Question: I accidentally pushed a couple folders to bitbucket that had .git folders in them because I cloned them using git clone.

I can't click these folders or go into them in bitbucket
what do I do to get rid of those I already used:
'''
rm -rf .git
'''
for those two .git folders
then:
'''
git reset --hard ^HEAD
git push
git commit -a -m "Message"
git push
'''
I also have tried setting the commit back one but that didn't work either.
there are no submodule files for these I've also moved the folders from there directory and made another push yet they still apear.
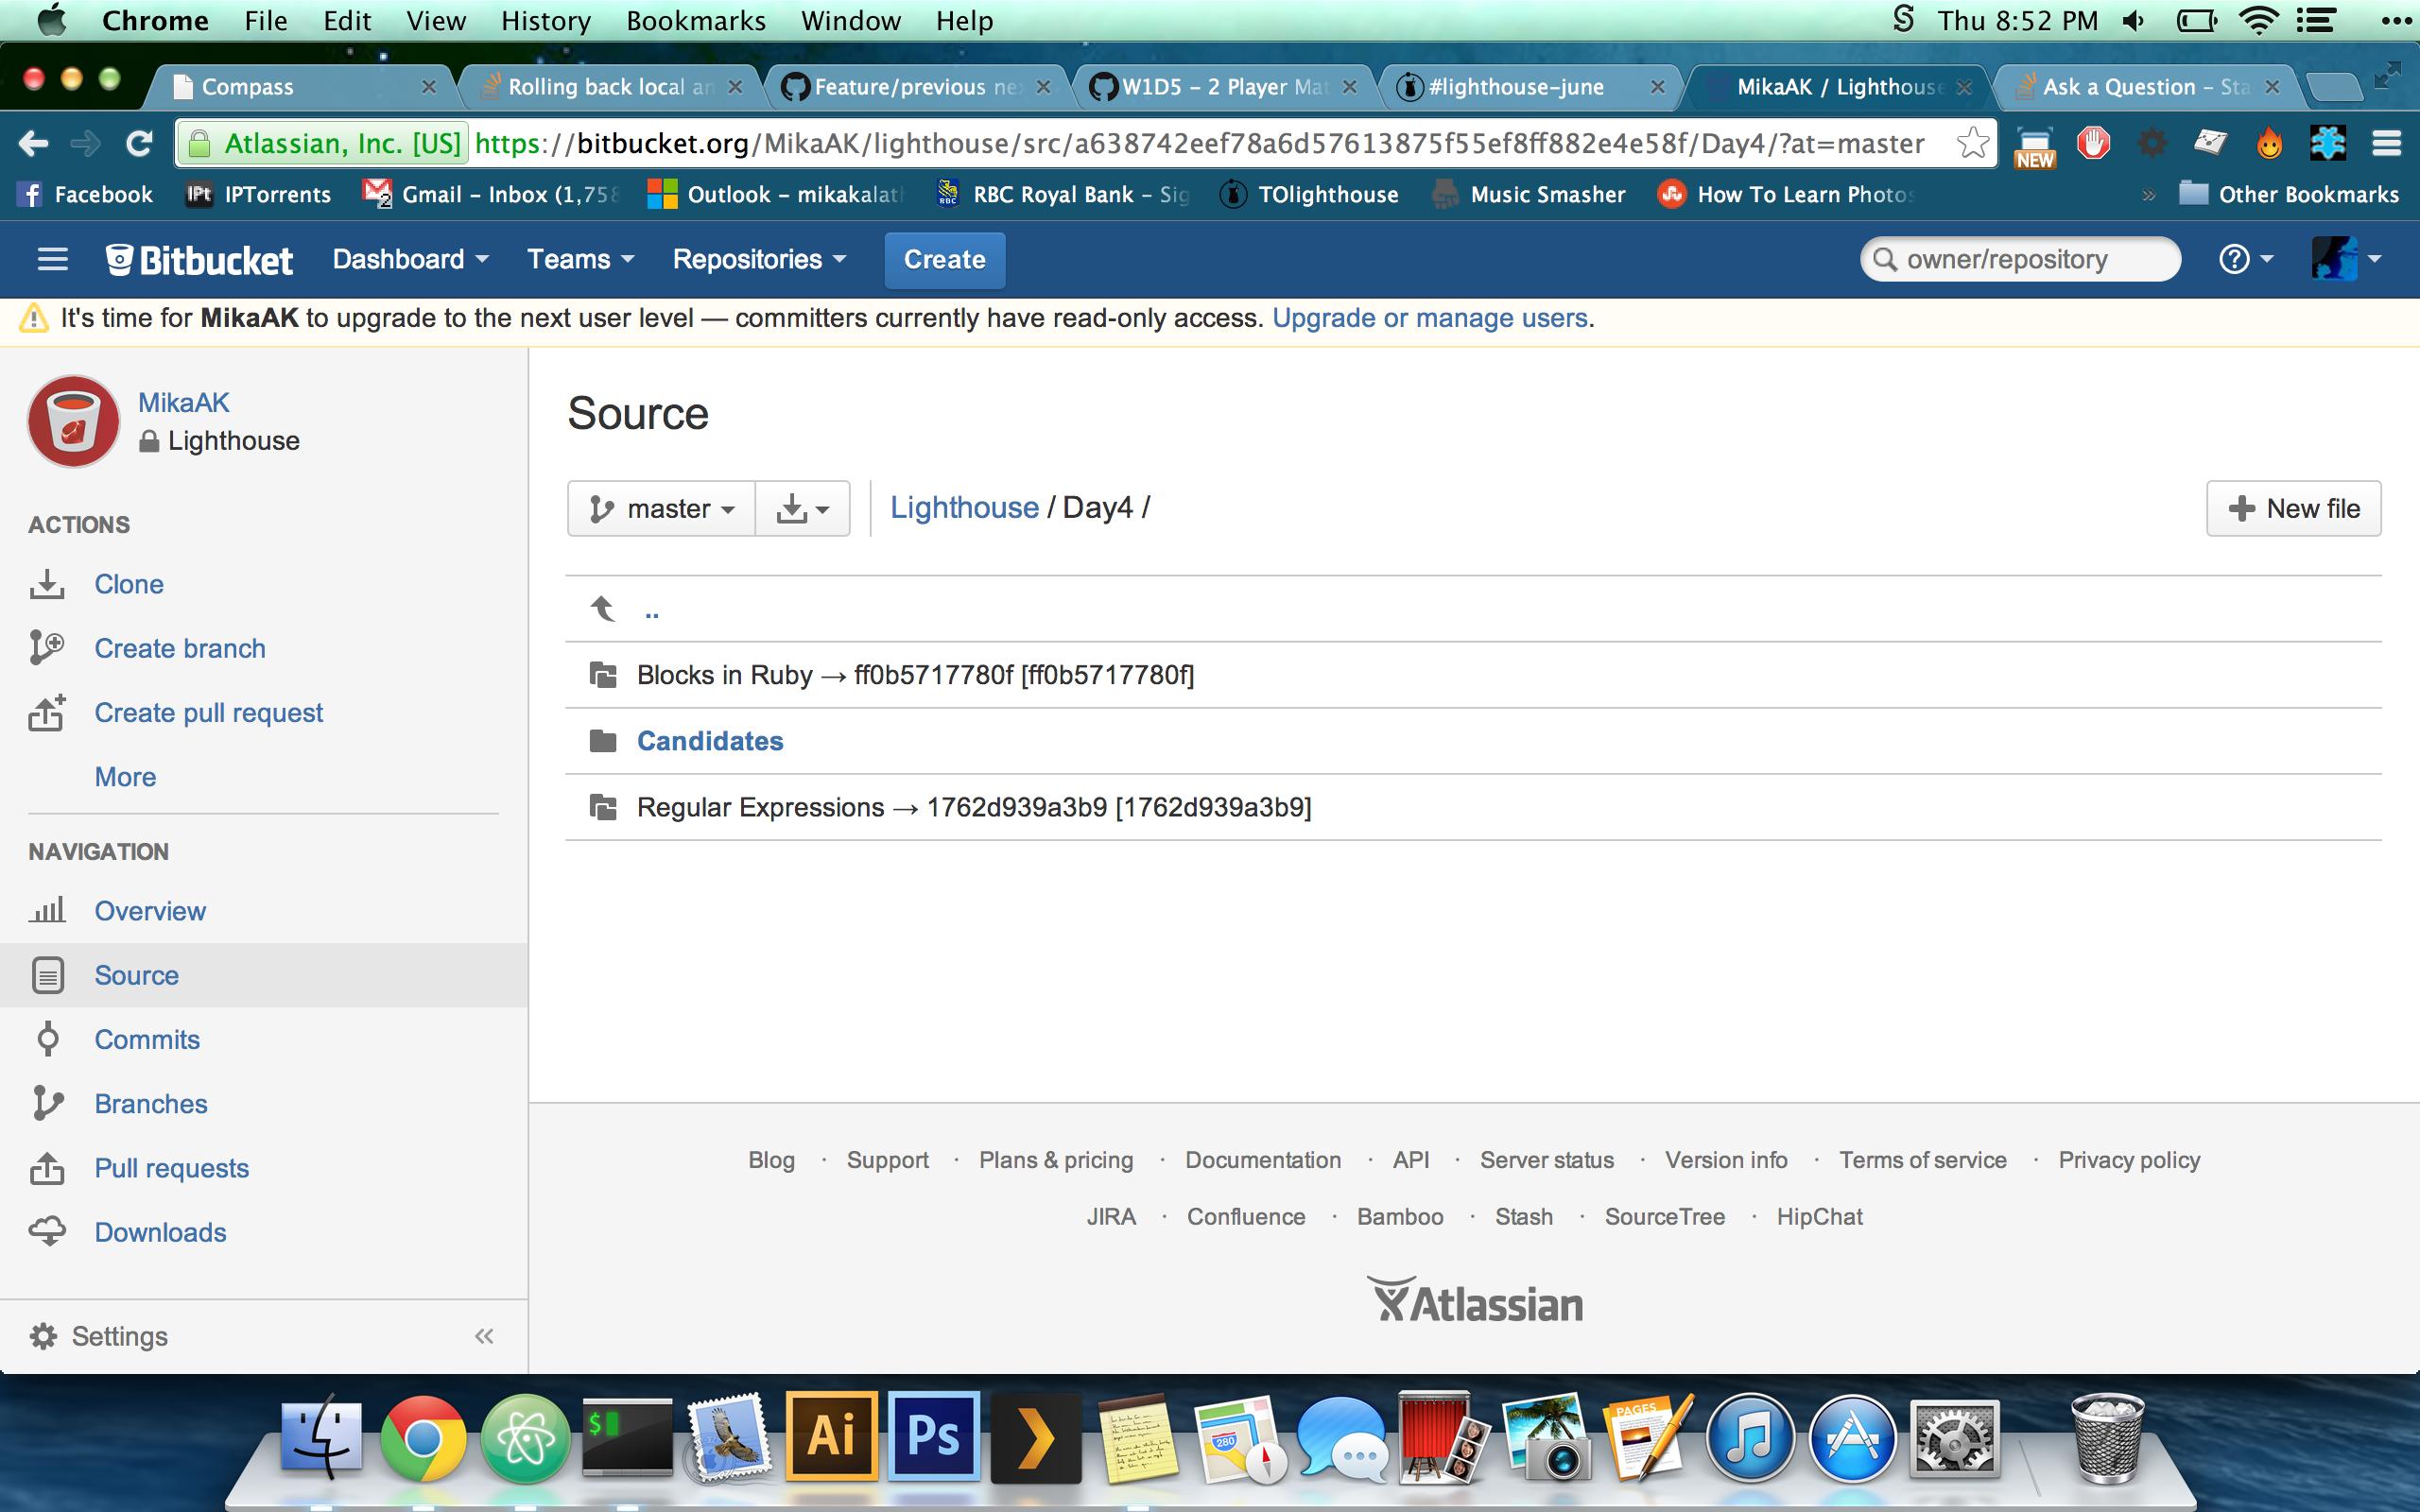
Answer: Those are not "folders with .git" you see on the bitbucket site.
Those are <URL>.
And removing the '.git' and pushing won't change that, since:
- '.gitmodules'- <URL>
To remove a submodule, see "<URL>:
'''
git submodule deinit asubmodule
git rm asubmodule
# Note: asubmodule (no trailing slash)
# or, if you want to leave it in your working tree
git rm --cached asubmodule
'''
Then commit and push.